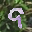
Label: 9